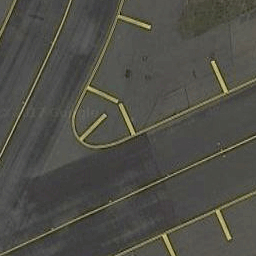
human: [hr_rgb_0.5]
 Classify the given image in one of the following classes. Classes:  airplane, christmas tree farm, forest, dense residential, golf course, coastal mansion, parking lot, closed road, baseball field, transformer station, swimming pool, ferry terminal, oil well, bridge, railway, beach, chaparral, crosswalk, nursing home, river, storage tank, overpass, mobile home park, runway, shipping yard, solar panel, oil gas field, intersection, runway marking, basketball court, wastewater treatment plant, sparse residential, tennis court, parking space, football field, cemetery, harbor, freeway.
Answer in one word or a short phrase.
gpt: runway marking